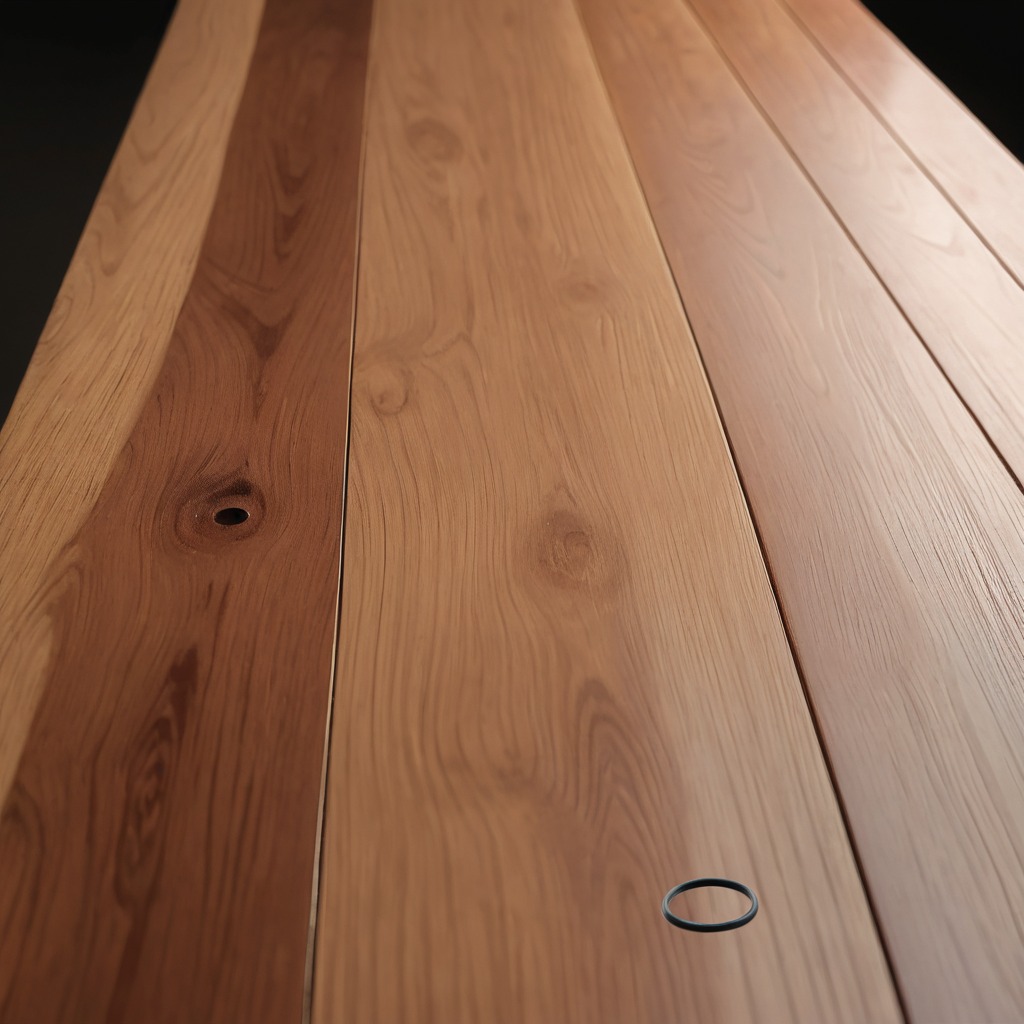
A rubber O-ring is lying on the wooden table in a carpentry studio.